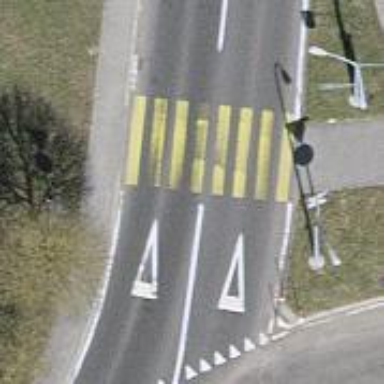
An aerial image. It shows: Marked crossing with zebra stripes on the road.